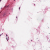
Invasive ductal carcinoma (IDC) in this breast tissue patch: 0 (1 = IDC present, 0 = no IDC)